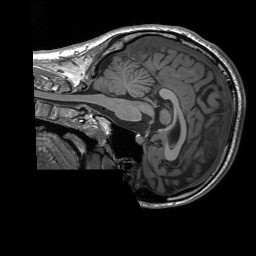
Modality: T1w
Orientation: sagittal
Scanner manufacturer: siemens
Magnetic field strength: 3 T
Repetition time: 1.76 s
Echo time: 0.0022 s